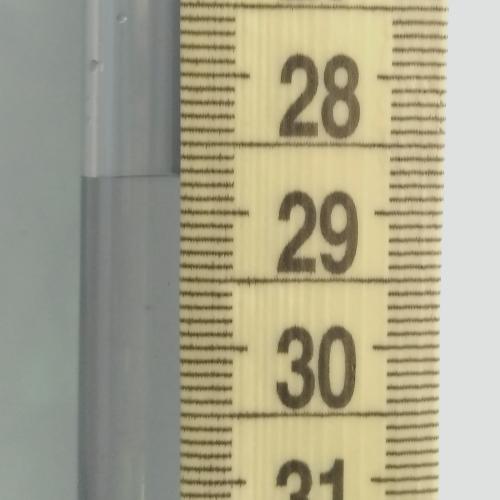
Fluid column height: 28.7 cm